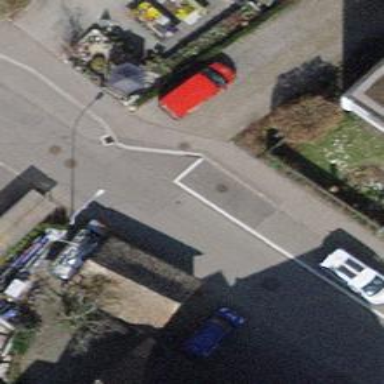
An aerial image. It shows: Asphalt sidewalk.